Brain MRI, t1w sequence, axial 2D slice.
Patient: age 22, sex F, weight 78 kg, height 1.78 m
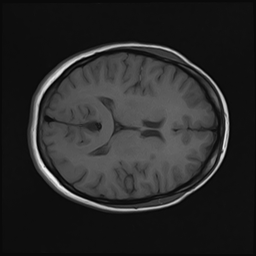